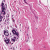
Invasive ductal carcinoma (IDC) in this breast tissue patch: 0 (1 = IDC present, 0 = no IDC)